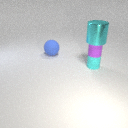
large blue rubber sphere behind small cyan rubber cylinder